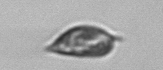
Label: Prorocentrum_triestinum